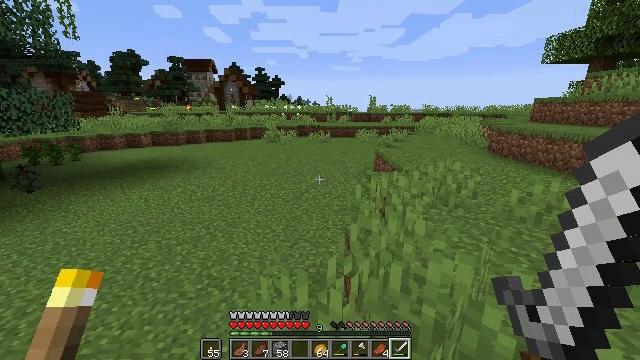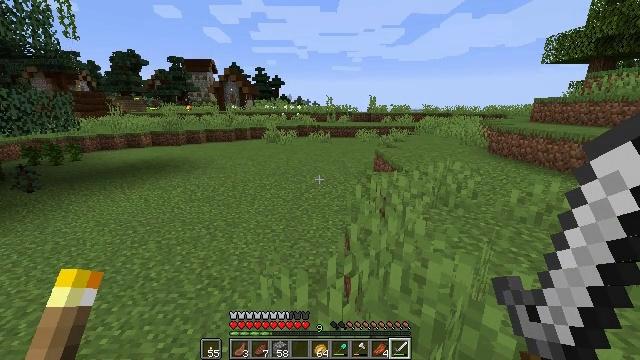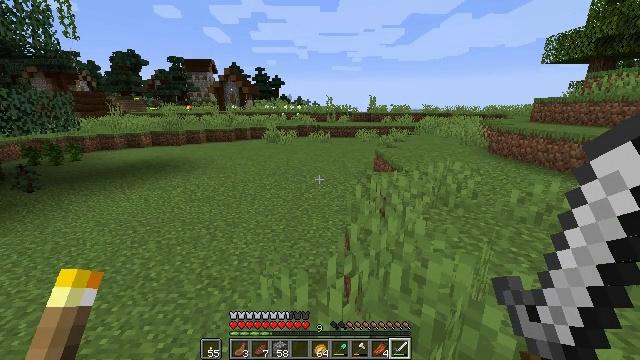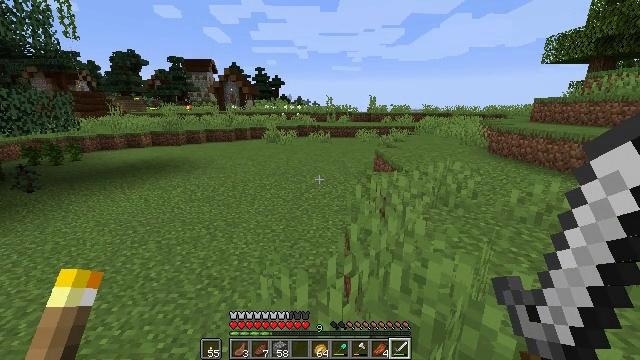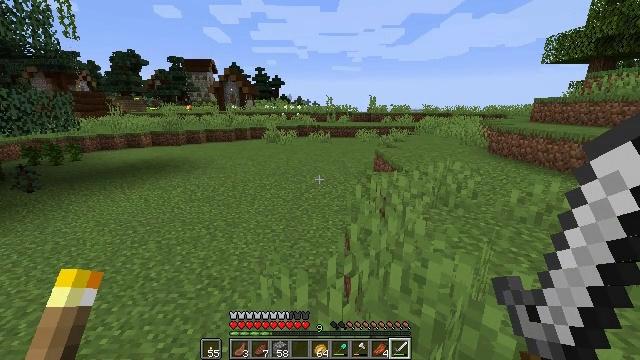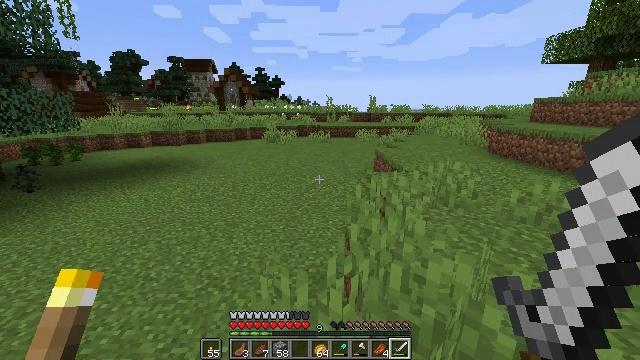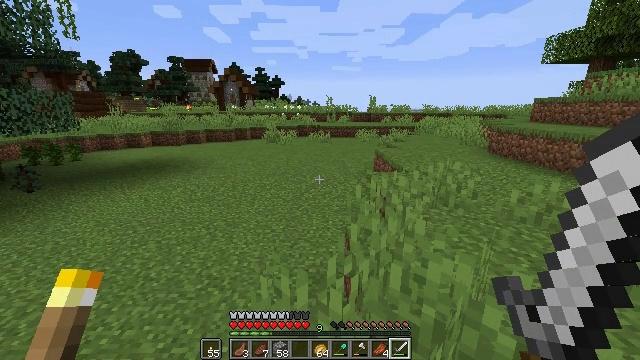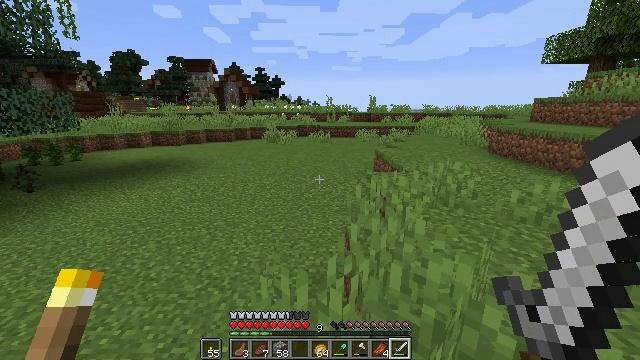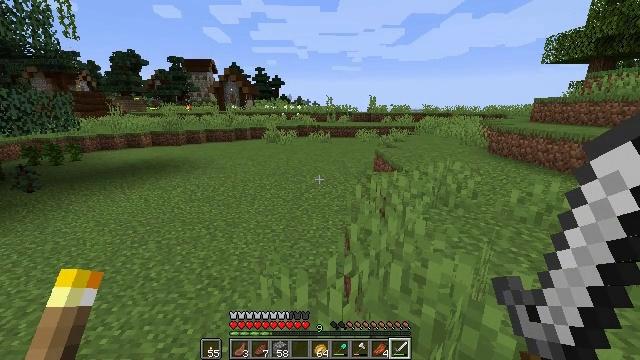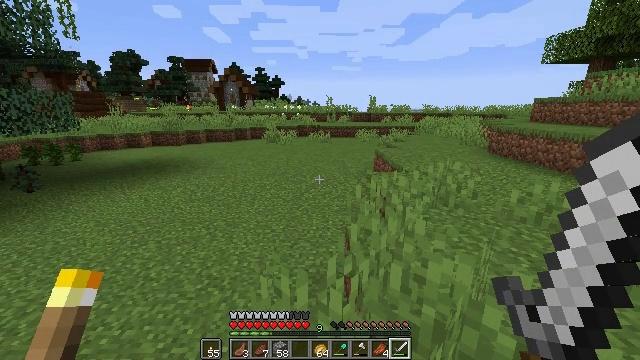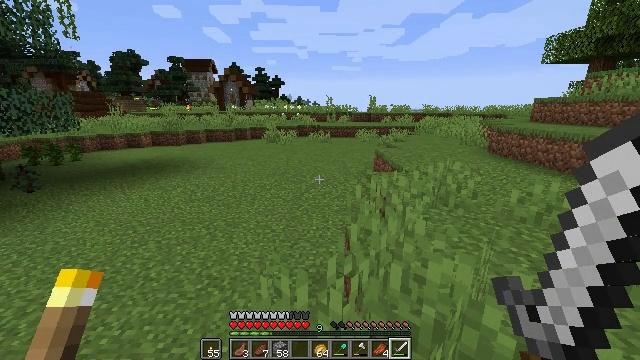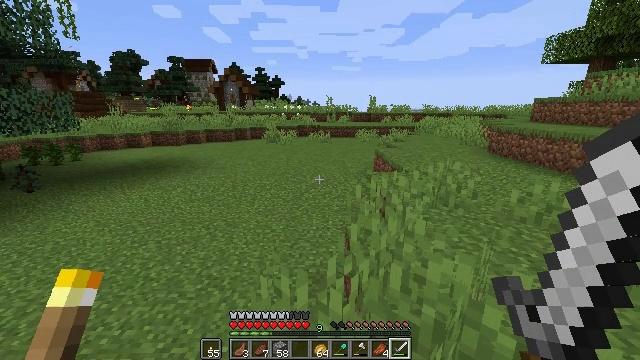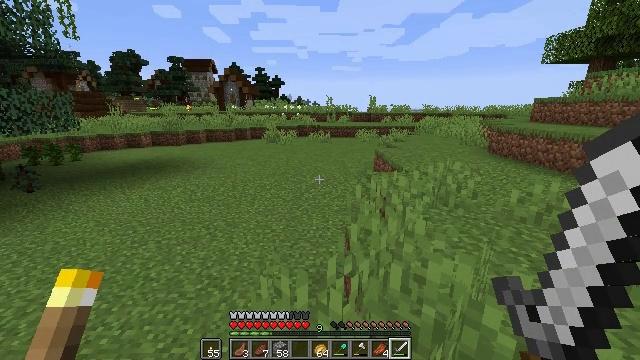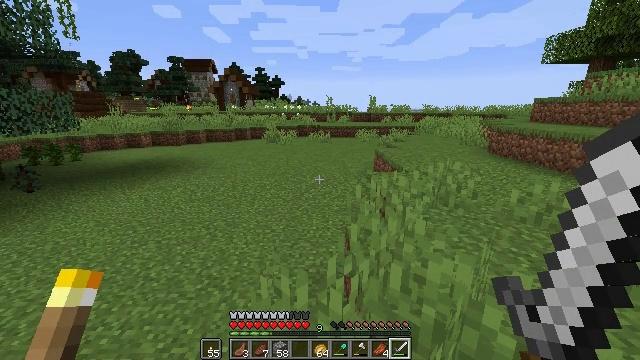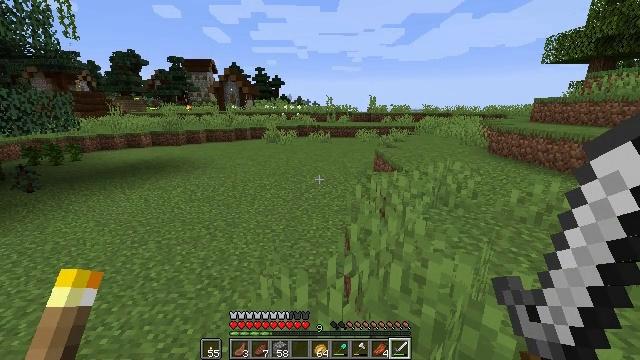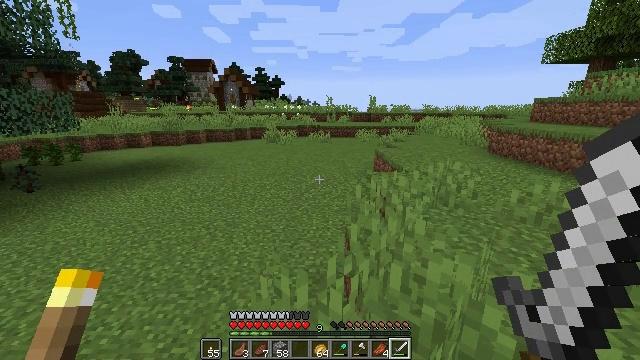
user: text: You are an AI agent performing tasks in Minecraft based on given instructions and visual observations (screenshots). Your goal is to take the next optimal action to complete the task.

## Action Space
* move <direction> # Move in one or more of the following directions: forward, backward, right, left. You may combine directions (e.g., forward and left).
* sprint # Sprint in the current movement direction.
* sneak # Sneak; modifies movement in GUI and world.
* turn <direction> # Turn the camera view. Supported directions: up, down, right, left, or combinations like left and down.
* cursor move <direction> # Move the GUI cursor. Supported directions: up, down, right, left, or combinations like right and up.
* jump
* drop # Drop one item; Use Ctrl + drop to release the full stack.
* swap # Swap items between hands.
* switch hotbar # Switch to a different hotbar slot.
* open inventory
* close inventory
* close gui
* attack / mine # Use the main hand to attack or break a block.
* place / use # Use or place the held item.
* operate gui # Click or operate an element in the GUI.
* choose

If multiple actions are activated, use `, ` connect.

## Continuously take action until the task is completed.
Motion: motion action
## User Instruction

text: Make a baked potato using a furnace.
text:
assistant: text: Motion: no_op
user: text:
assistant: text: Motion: no_op
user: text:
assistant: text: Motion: no_op
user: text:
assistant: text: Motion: no_op
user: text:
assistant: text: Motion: no_op
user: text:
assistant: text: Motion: no_op
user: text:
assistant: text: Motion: no_op
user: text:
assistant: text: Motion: no_op
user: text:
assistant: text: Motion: no_op
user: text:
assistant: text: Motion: no_op
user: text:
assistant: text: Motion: no_op
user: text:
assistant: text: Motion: no_op
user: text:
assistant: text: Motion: no_op
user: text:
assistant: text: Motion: no_op
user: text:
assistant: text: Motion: no_op
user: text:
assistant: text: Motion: no_op
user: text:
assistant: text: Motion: no_op
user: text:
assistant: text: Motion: no_op
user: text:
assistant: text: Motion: no_op
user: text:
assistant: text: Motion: no_op
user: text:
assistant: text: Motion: no_op
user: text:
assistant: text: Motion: no_op
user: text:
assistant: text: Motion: no_op
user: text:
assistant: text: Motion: no_op
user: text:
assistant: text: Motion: no_op
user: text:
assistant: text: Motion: no_op
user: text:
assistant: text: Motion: no_op
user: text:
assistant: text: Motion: no_op
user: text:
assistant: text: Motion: no_op
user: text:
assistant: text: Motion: no_op